Aerial crown-view tile of a tropical tree (Barro Colorado Island, Panama), acquired 20240813:
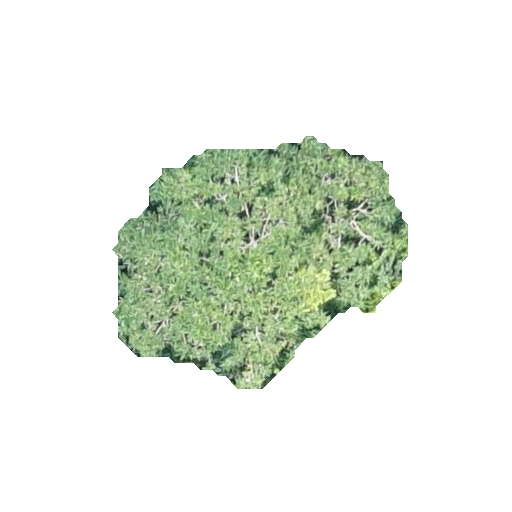
Species: Genipa americana
GBIF accepted scientific name: Genipa americana
Crown area: 78.768 m²